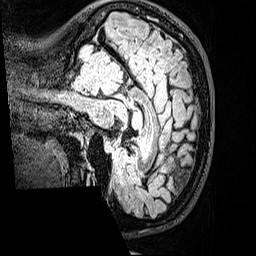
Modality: FLAIR
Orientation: sagittal
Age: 21
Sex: female
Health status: healthy
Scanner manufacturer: siemens
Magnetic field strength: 3 T
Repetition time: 5 s
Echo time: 0.388 s